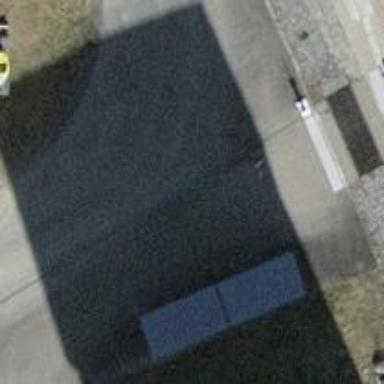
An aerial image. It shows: Bus stop with platform for public transport.